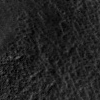
Atmospheric dust classification: not_dusty